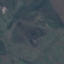
Land use / land cover class: HerbaceousVegetation